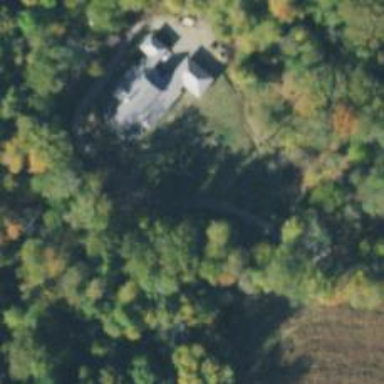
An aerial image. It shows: Driveway.